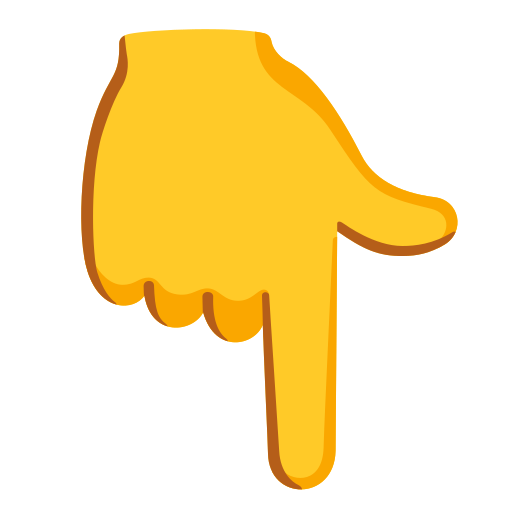
Emoji: 👇